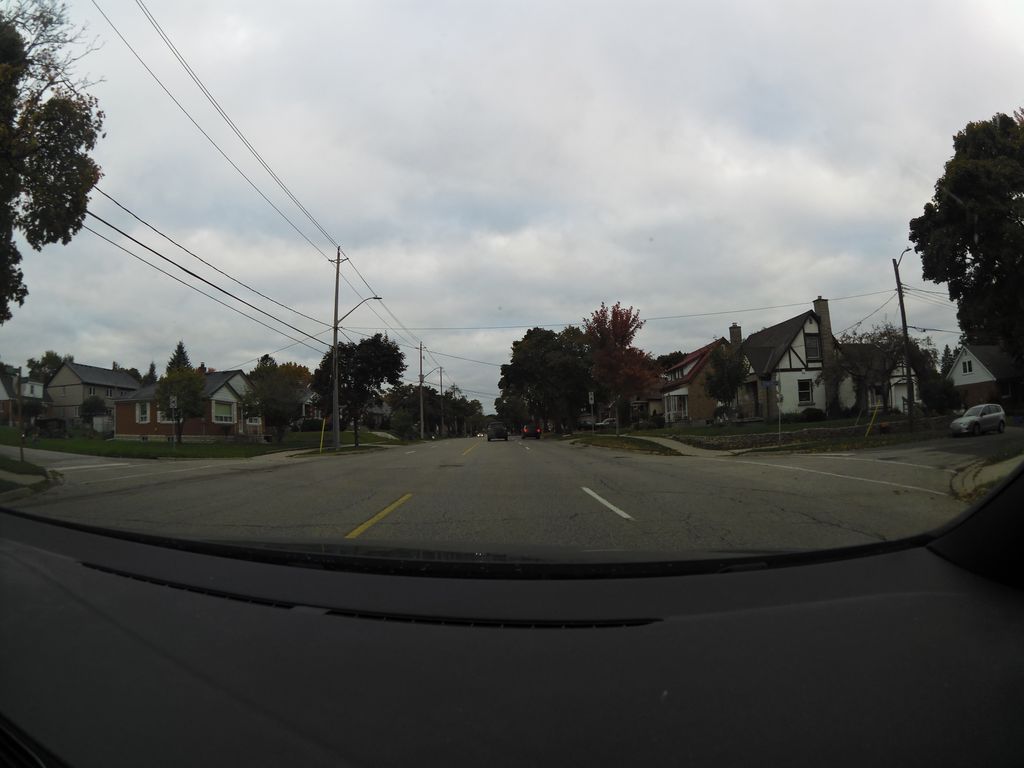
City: kitchener-waterloo